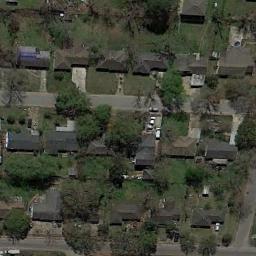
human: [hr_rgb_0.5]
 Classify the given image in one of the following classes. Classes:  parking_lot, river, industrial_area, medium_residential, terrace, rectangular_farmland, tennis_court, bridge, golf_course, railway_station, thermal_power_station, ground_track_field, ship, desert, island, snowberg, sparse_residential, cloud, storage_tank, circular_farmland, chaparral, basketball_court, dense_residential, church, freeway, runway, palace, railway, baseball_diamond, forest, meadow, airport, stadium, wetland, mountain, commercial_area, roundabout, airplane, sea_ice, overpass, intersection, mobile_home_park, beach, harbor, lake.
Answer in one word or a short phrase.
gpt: medium_residential